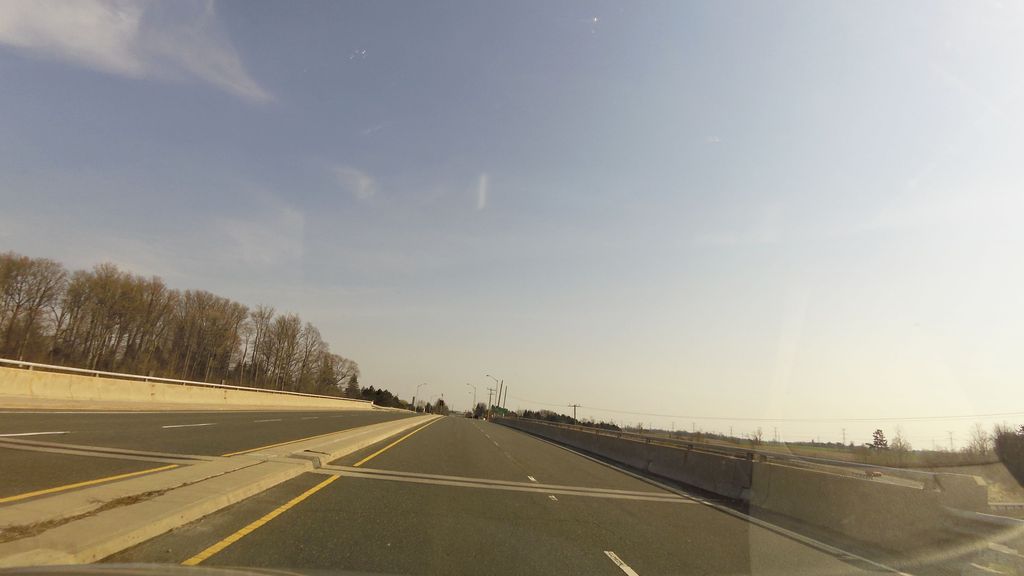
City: hamilton